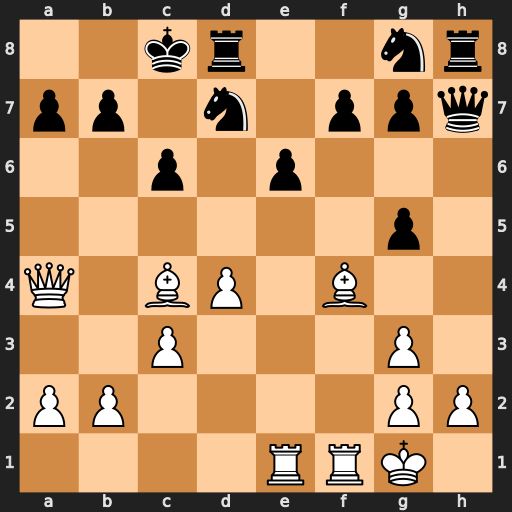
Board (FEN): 2kr2nr/pp1n1ppq/2p1p3/6p1/Q1BP1B2/2P3P1/PP4PP/4RRK1
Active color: w
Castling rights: -
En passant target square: -
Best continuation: Qxc6+ bxc6 Ba6#